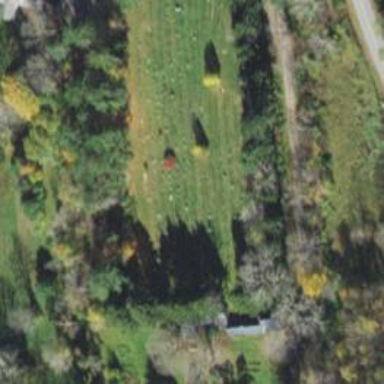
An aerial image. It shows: Cemetery.